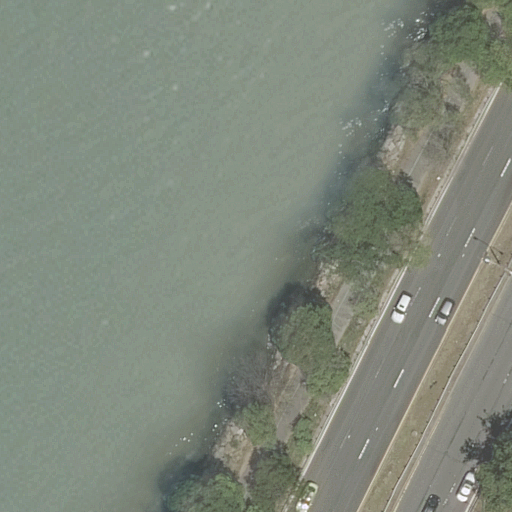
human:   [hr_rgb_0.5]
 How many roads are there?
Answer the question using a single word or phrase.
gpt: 3

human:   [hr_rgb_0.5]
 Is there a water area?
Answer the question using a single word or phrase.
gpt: yes

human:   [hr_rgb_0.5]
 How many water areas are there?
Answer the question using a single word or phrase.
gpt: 1

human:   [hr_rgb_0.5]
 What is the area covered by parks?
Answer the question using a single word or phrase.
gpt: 15726m2

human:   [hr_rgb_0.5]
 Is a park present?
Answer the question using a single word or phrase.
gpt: yes

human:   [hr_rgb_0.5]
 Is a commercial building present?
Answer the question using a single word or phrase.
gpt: no

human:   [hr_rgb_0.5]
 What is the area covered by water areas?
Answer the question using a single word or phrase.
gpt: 6423m2

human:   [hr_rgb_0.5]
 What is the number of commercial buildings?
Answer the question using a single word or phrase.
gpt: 0

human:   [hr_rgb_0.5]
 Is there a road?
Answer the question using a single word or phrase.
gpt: yes

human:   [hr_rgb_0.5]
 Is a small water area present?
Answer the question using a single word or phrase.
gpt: no

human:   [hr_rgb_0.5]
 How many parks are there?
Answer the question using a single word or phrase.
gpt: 2

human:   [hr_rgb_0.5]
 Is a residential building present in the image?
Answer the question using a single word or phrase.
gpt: no

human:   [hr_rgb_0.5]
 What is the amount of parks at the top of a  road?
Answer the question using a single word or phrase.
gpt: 1

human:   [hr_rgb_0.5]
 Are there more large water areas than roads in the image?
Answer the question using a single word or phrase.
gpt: no

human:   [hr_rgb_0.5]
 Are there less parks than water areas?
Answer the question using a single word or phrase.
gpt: no

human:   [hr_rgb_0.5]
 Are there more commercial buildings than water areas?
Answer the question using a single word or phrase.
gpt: no

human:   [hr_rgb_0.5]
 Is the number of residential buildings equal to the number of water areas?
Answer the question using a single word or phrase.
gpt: no

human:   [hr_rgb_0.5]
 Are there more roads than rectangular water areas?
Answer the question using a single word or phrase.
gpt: yes

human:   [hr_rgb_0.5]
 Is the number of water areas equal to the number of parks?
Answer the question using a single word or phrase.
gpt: no

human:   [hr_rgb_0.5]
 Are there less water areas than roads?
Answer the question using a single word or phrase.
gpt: yes

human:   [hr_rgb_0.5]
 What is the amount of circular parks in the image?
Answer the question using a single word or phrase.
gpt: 0

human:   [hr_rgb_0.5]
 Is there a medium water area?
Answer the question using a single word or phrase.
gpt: no

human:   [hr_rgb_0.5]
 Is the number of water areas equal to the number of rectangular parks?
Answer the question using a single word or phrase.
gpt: no

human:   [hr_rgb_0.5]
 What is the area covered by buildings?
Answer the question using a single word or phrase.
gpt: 0m2

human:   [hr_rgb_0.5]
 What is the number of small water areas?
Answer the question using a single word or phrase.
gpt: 0

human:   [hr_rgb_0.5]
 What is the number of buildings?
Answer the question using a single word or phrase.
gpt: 0

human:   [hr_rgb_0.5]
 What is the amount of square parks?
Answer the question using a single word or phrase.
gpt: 0

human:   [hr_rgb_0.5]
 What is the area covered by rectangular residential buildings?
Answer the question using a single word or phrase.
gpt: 0m2

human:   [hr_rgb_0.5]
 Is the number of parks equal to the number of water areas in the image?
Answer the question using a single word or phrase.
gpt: no

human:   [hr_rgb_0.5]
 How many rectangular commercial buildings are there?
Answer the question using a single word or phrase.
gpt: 0

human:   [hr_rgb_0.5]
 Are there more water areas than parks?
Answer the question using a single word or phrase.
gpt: no

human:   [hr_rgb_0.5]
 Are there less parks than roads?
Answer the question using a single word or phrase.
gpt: yes

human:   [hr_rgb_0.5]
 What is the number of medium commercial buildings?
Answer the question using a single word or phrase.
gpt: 0

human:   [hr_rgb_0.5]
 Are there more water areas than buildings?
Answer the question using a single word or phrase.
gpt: yes

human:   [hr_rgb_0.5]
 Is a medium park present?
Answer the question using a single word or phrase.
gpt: no

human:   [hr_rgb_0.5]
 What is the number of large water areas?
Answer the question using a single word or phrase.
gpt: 1

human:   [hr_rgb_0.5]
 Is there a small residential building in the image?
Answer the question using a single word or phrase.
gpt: no

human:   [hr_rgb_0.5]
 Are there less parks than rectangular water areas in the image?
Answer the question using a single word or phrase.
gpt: no

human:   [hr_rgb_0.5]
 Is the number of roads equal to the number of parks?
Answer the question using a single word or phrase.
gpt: no

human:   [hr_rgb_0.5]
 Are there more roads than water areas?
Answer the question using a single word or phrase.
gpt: yes

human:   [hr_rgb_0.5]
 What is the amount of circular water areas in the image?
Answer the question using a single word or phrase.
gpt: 0

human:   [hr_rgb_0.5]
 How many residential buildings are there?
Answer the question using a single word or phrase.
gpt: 0

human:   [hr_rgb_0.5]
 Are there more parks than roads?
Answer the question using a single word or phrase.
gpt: no

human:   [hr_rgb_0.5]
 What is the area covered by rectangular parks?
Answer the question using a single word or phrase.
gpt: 15726m2

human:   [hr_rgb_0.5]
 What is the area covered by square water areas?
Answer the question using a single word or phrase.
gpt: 0m2

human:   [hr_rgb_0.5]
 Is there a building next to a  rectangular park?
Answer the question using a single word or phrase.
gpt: no

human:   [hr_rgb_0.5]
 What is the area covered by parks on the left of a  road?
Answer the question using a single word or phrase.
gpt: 5090m2

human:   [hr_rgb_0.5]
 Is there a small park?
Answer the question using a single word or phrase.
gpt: no

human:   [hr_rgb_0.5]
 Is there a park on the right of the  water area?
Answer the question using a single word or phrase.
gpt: yes

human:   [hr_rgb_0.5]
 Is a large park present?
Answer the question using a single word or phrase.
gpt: yes

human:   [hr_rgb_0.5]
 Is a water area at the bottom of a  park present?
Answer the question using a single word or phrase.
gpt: yes

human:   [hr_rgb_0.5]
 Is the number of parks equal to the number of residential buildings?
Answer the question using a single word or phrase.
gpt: no

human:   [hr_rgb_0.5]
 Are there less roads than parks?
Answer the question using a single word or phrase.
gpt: no

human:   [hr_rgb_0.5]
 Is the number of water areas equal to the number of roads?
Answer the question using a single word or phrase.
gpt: no

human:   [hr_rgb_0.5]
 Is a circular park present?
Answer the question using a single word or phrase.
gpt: no

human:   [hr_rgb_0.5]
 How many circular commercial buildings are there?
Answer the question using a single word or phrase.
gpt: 0

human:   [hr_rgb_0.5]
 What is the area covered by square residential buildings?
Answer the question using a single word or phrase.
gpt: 0m2

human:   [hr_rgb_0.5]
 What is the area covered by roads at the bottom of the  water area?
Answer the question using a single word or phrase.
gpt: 0m2

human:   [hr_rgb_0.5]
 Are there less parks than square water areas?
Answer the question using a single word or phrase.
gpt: no

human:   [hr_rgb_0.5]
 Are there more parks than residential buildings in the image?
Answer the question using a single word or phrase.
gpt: yes

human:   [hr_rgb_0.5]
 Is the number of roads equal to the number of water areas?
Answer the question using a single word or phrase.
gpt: no

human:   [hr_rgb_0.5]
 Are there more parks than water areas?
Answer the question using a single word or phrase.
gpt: yes

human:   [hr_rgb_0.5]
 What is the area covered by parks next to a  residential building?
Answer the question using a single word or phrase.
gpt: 0m2

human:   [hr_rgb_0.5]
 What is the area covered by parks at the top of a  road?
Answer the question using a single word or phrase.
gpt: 10636m2